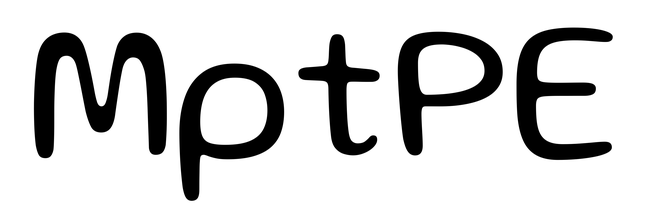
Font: Gluten_Light